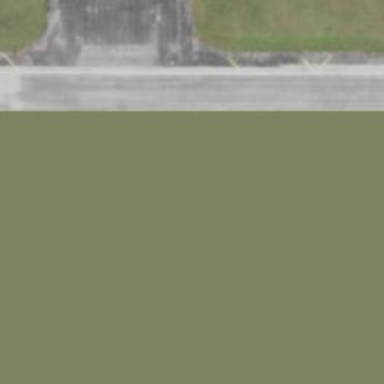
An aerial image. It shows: Image of taxiway at airport.